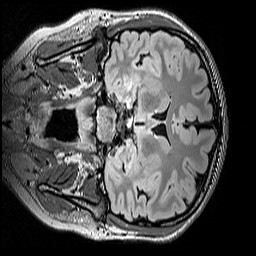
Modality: FLAIR
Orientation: coronal
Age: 13
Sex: female
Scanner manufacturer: siemens
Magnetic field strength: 3 T
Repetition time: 5 s
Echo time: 0.388 s